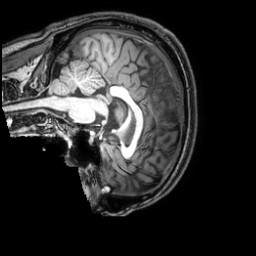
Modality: T1w
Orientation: sagittal
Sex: male
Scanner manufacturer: philips
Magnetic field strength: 3 T
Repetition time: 0.008134 s
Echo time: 0.00372 s